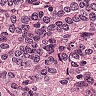
Metastatic tissue present: yes